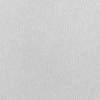
Atmospheric dust classification: dusty